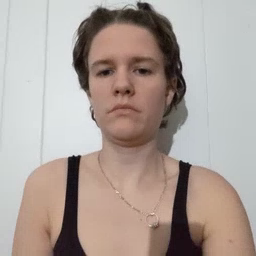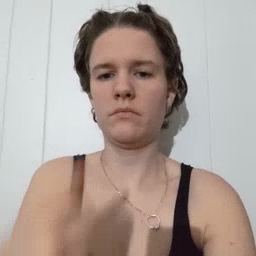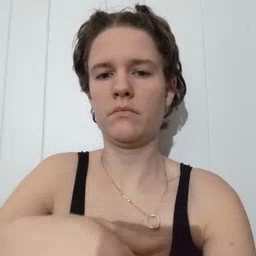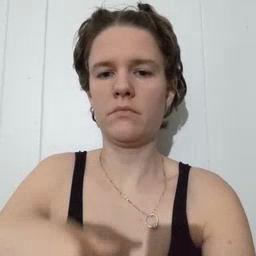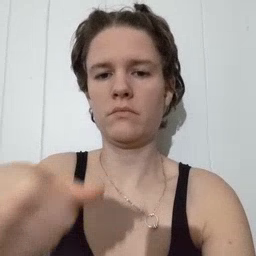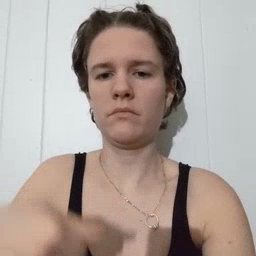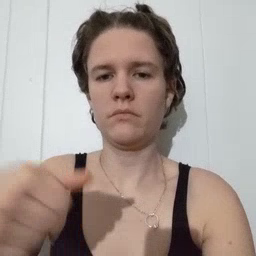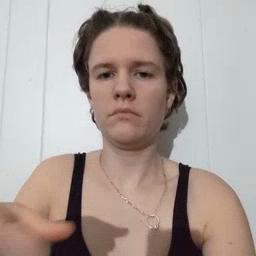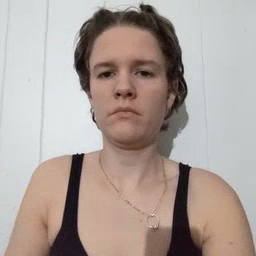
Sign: puzzle